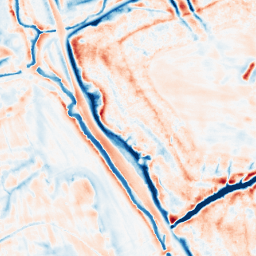
Category: edge_preserving
Decomposition family: bilateral
Decomposition parameters: d: 21
sigma_color: 100
sigma_space: 100
Upsampling method: linear_exact
Upsampling parameters: scale: 8
Upsampling scale: 8